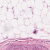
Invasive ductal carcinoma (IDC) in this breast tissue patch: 0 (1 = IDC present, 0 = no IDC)